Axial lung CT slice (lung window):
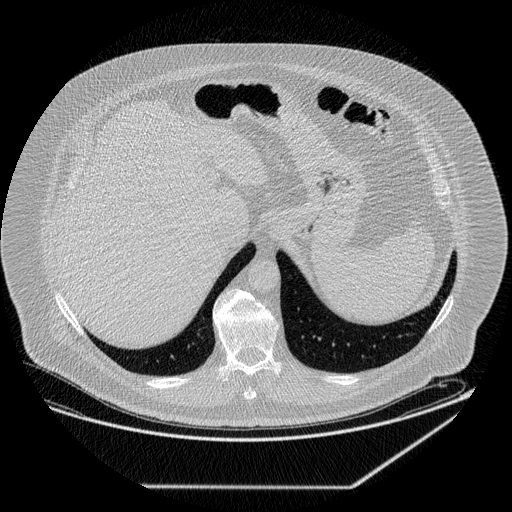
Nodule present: no